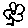
Label: flower